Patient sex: M
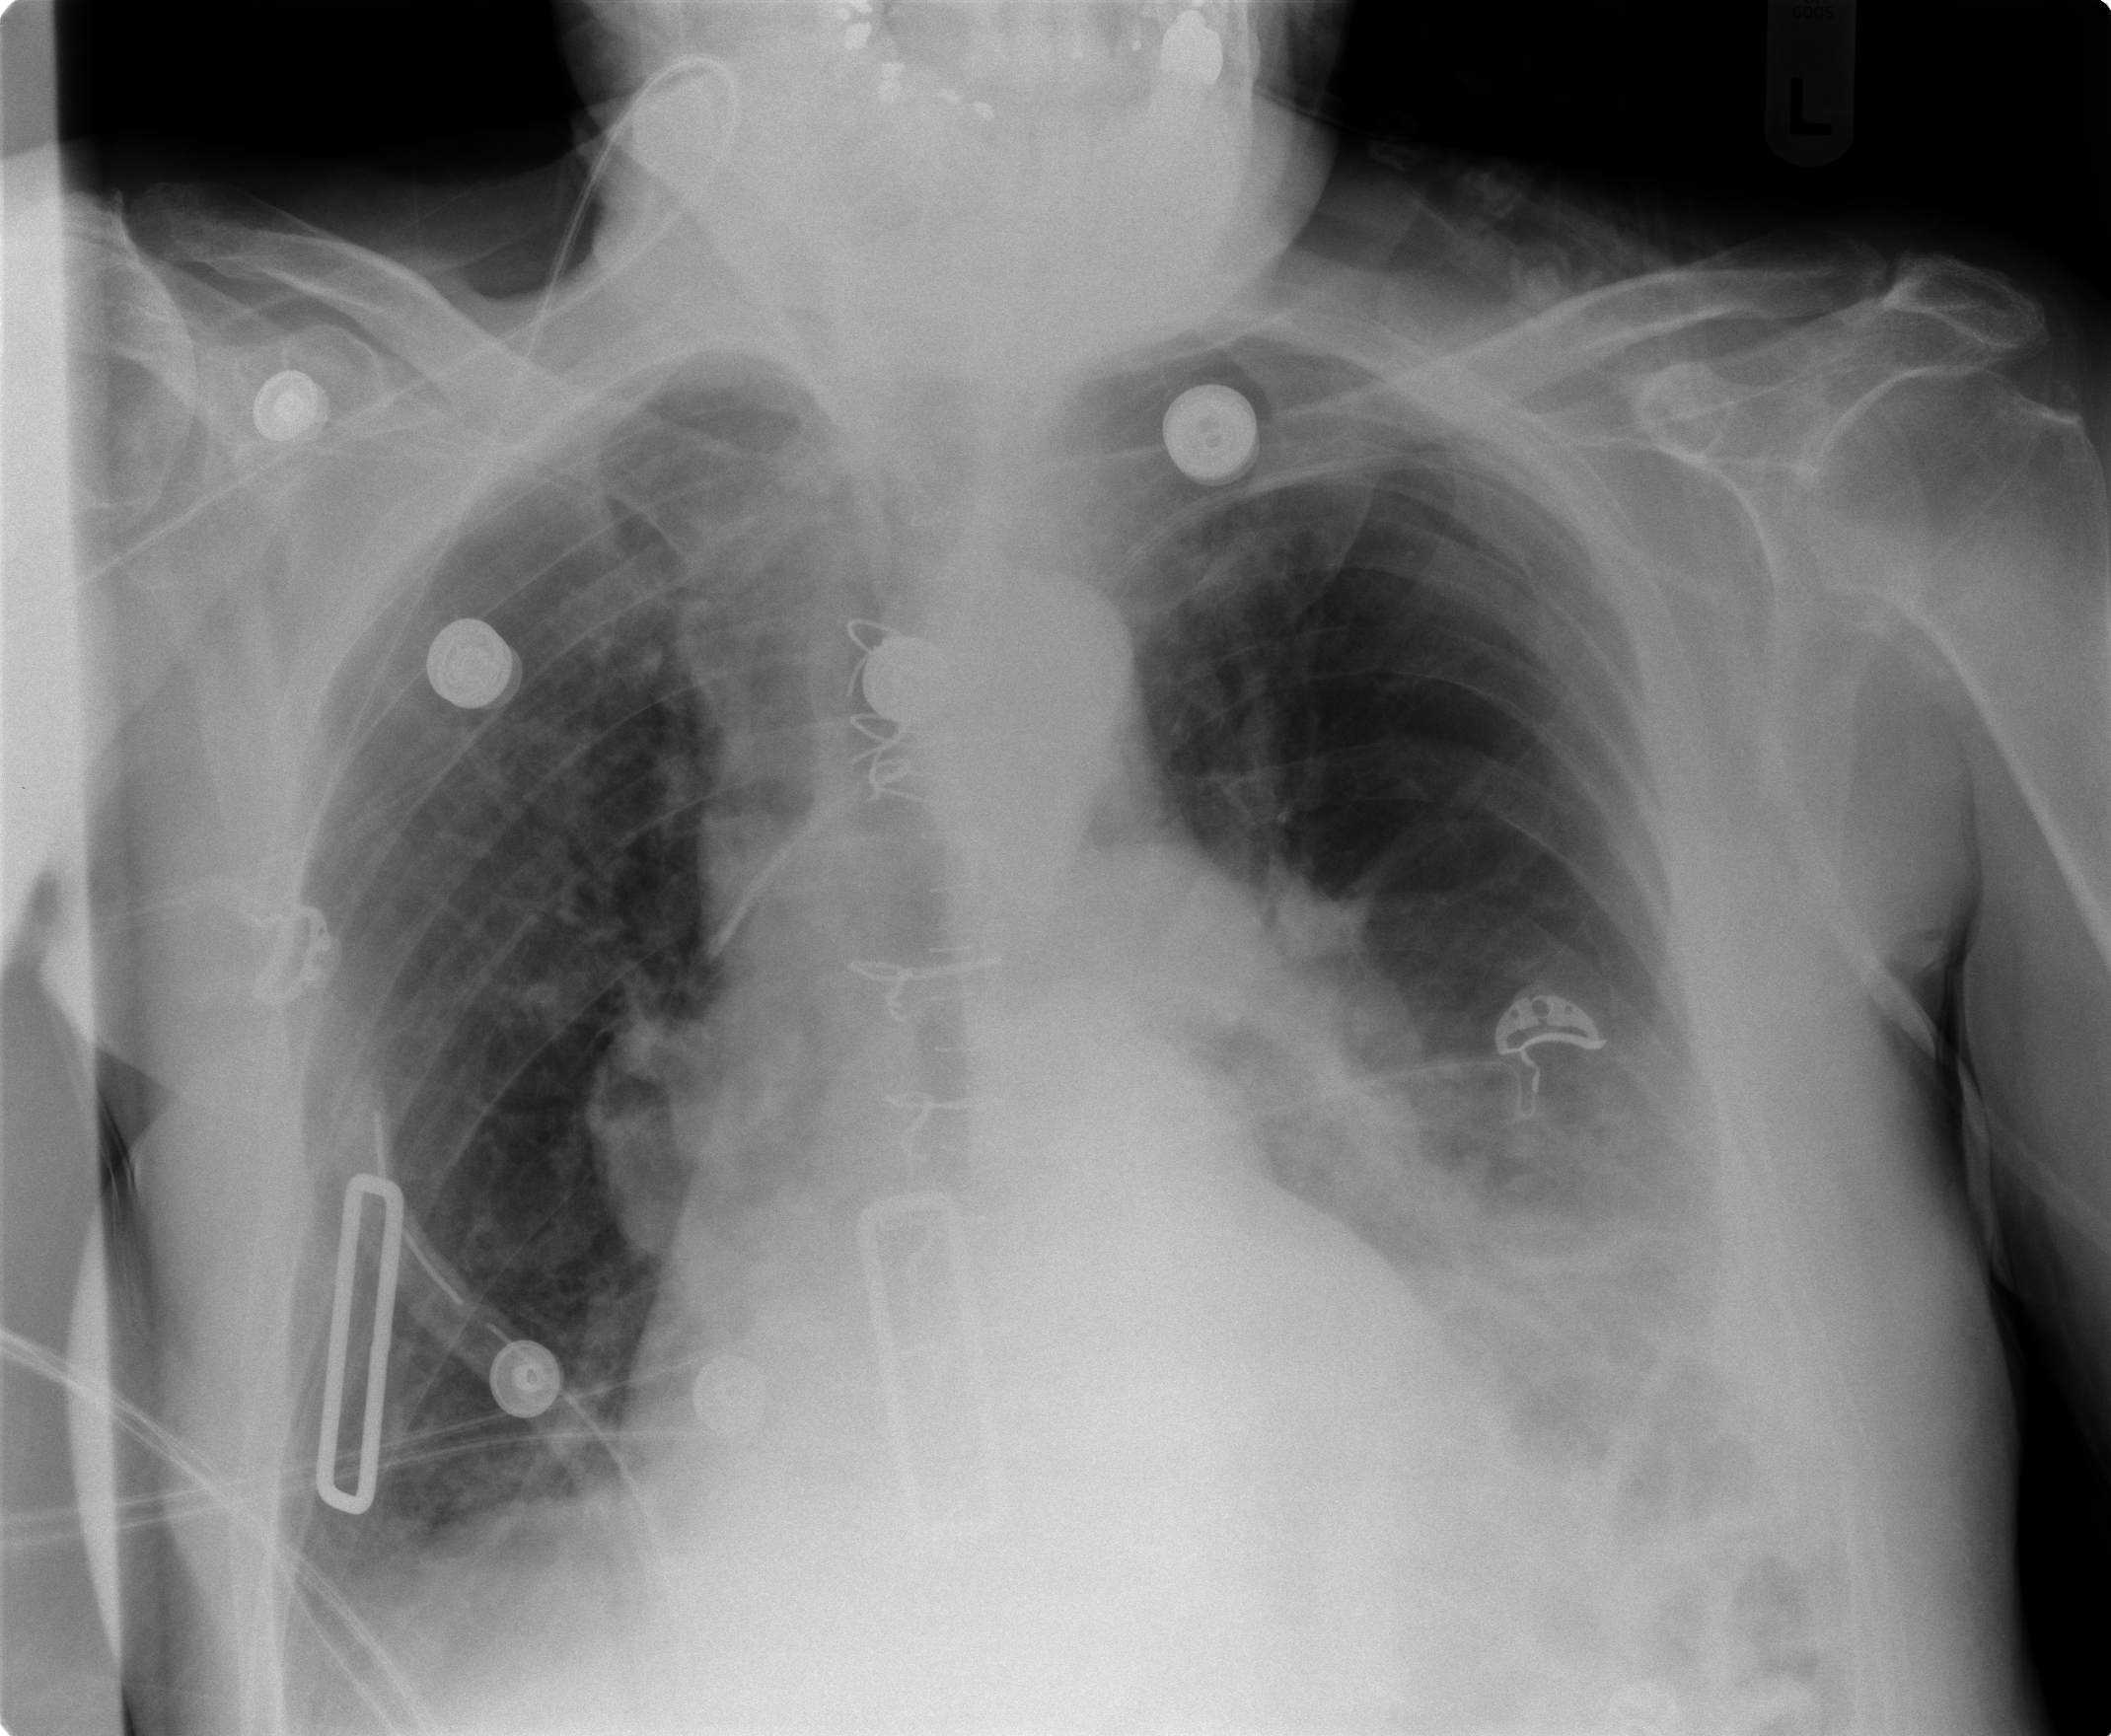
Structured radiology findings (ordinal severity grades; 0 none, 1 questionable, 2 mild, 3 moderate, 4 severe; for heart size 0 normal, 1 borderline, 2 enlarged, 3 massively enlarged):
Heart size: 1
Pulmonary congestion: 2
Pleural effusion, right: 2
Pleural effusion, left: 3
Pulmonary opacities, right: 0
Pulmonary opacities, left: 2
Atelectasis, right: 2
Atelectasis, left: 2